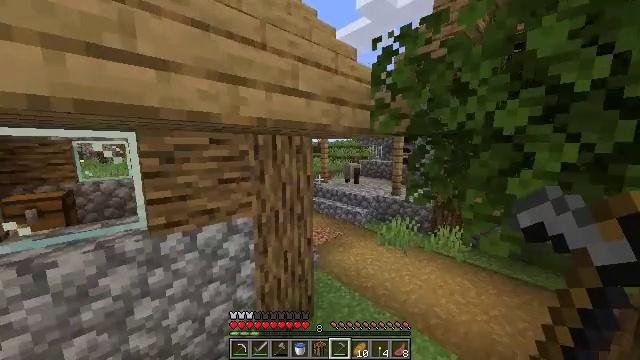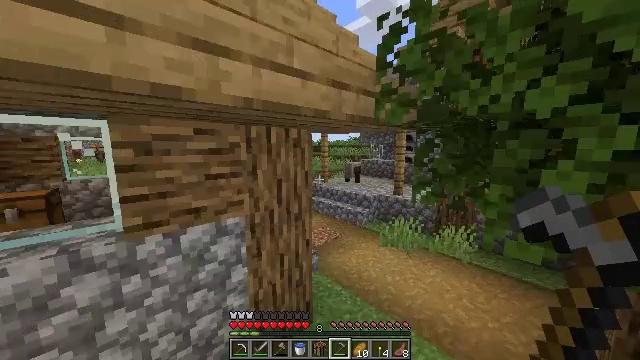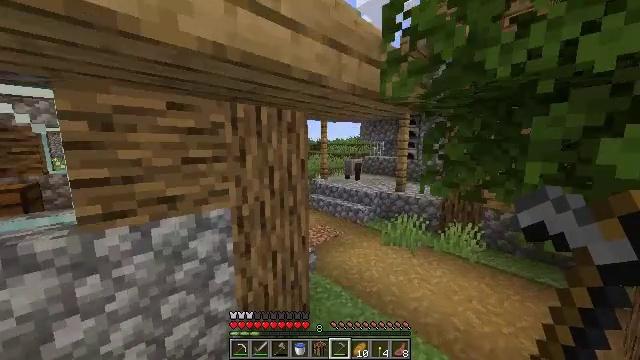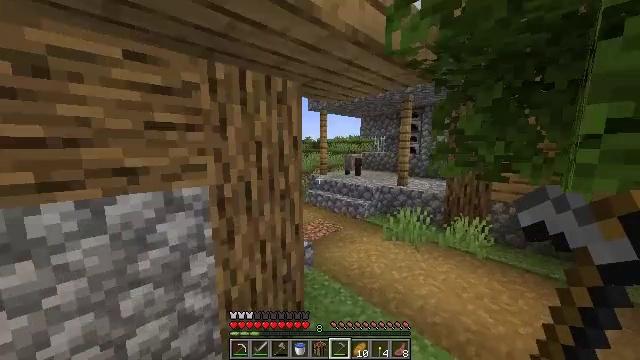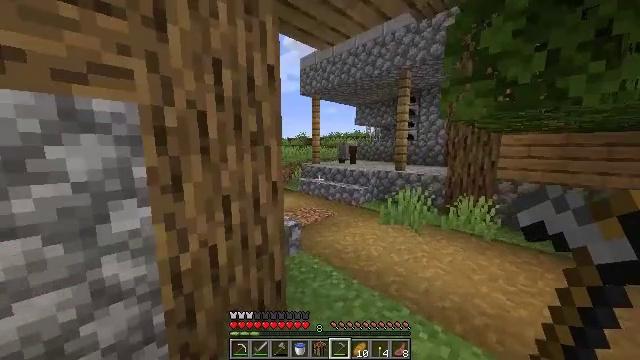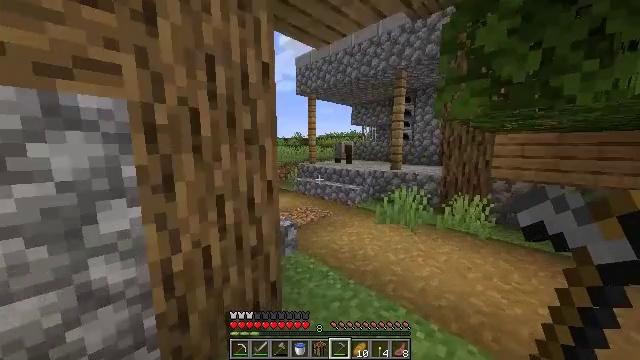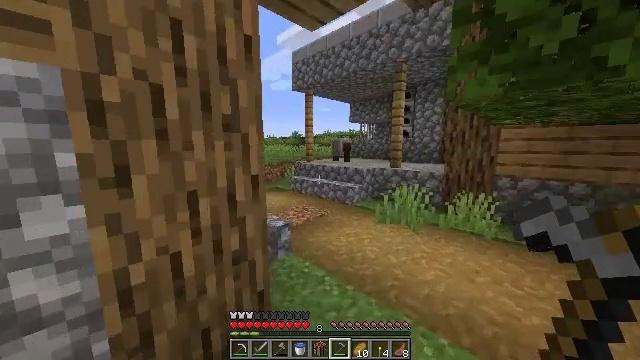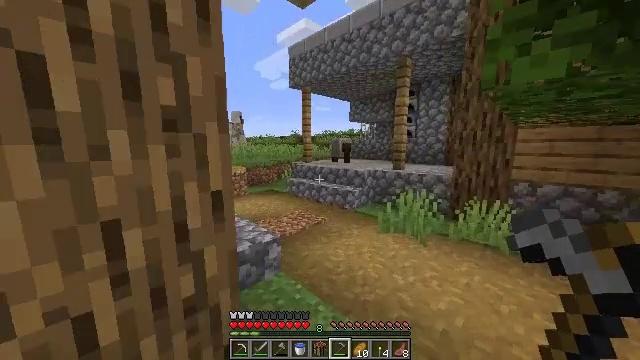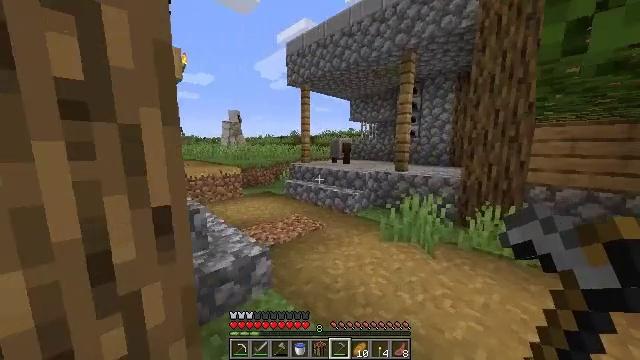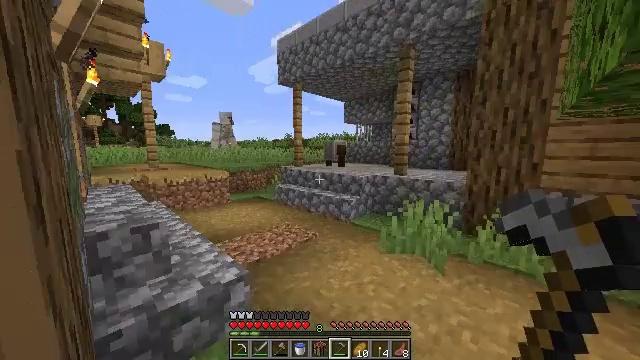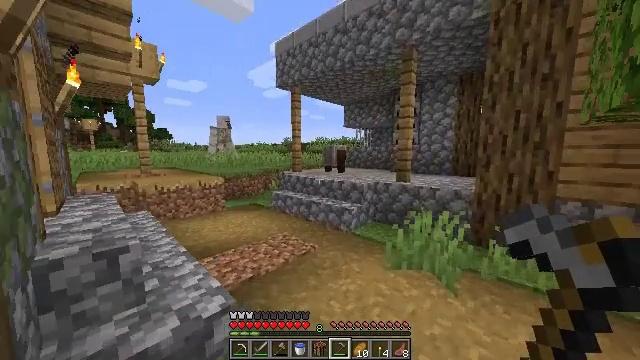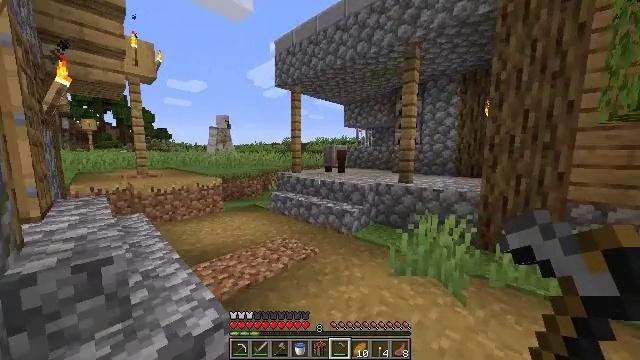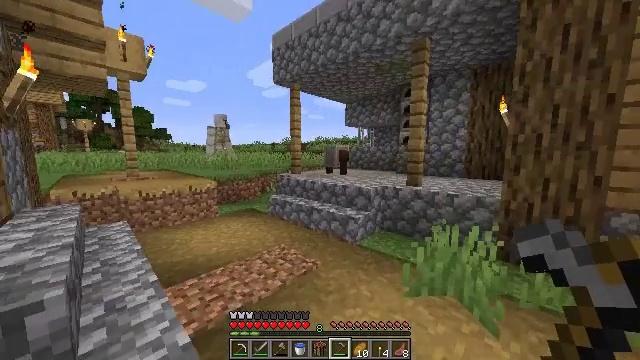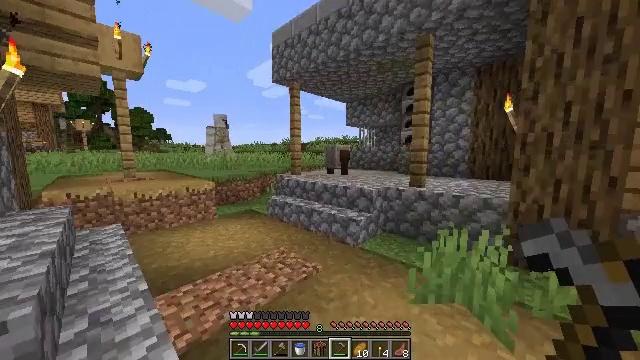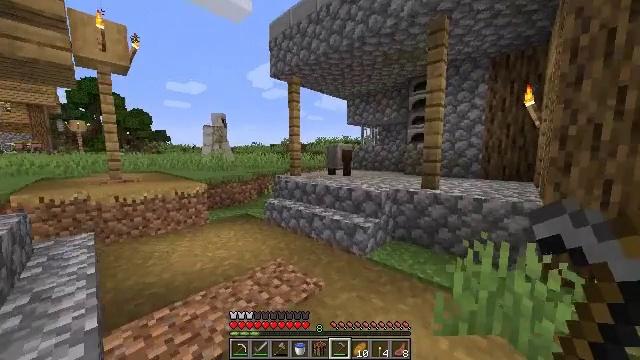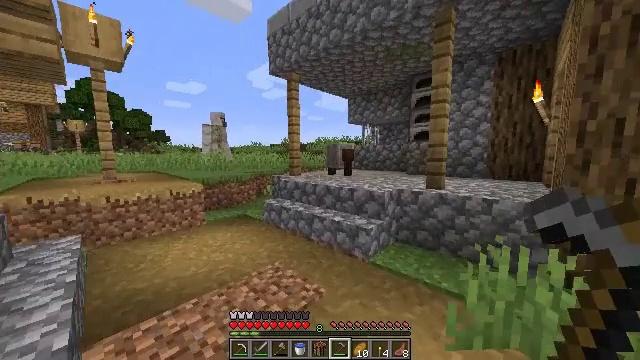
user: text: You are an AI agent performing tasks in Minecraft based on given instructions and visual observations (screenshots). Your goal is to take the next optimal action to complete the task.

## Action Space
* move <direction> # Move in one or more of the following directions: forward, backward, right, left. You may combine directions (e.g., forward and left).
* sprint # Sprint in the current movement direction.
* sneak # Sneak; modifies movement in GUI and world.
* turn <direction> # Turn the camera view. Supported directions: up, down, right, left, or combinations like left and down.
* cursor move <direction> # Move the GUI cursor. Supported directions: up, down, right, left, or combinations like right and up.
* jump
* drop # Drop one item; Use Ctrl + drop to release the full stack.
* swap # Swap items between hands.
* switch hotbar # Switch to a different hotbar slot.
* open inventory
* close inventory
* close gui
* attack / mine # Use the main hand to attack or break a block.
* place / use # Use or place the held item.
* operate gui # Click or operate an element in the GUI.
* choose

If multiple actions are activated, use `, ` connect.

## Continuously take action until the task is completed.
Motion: motion action
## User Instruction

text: Craft wheat using appropriate materials.
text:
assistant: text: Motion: move forward and move right, sprint
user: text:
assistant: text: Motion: move forward and move right, sprint
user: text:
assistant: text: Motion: move forward and move right, sprint
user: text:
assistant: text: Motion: move forward and move right, sprint, turn right
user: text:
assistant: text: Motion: move forward, sprint, turn right
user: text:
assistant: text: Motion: move forward, sprint
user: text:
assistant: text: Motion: move forward, sprint
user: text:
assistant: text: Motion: move forward, sprint
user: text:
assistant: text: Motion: move forward, sprint, turn right
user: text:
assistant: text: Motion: move forward, sprint, turn up
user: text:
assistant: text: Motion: move forward, sprint
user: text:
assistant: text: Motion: move forward, sprint
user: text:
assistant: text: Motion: move forward, sprint
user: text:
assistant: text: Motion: move forward, sprint
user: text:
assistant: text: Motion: move forward, sprint
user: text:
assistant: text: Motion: move forward, sprint
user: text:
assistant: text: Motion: move forward, sprint, turn right and down
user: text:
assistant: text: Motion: move forward and move left, sprint, turn right
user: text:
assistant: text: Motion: move forward and move left, sprint, turn right
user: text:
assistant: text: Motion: move forward and move left, sprint, turn right, jump
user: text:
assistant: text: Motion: move forward and move left, sprint, turn right, jump
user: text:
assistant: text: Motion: move forward and move left, sprint, turn right and down, jump
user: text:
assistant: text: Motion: move forward and move left, sprint, turn right and down, jump
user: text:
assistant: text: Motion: move forward and move left, sprint, turn right and down
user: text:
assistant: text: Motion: move forward and move left, sprint, turn right
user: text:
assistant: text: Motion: move forward and move left, sprint, turn right
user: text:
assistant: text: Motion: move forward, sprint, turn right
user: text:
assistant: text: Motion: move forward, sprint, turn right
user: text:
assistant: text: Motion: sprint
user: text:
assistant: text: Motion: sprint